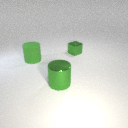
large green rubber cylinder to the left of small green metal cube